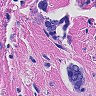
Metastatic tissue present: yes